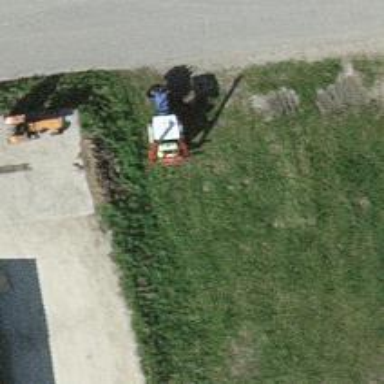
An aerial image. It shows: Charging station.